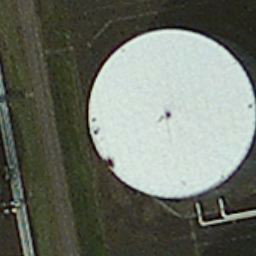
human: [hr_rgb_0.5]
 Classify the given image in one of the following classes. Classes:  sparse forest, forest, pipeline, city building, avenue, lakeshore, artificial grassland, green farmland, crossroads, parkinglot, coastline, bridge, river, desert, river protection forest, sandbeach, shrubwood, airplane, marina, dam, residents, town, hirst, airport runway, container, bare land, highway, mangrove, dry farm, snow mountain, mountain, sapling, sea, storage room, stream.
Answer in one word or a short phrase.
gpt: storage room